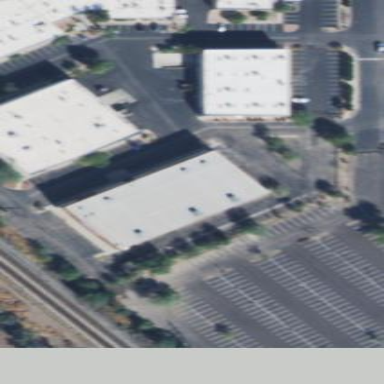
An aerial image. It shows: Commercial building.